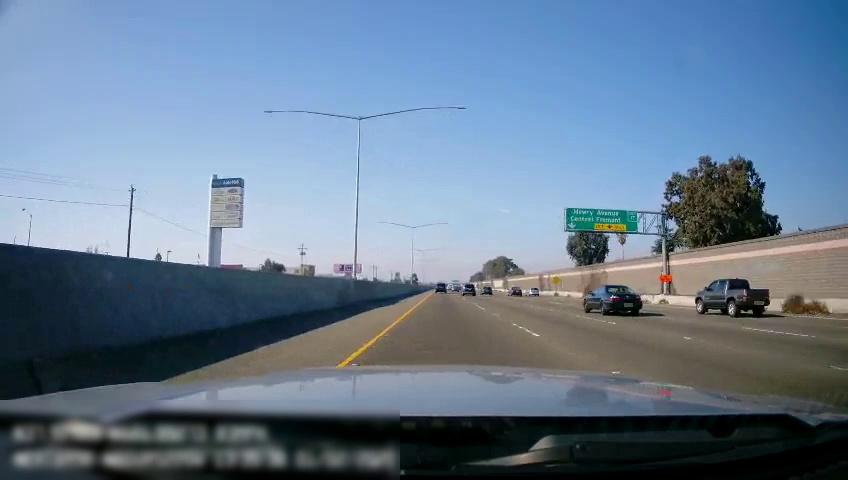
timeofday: Day
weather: Sunny
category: Drivable Space
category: Vehicles | Truck
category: Vehicles | Car
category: Vehicles | Car
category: Vehicles | Car
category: Vehicles | Car
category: Vehicles | SUV
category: Vehicles | SUV
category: Lanes | Current Lane
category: Lanes | Current Lane
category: Lanes | Alternate Lane
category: Lanes | Alternate Lane
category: Lanes | Alternate Lane
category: Traffic | Signs